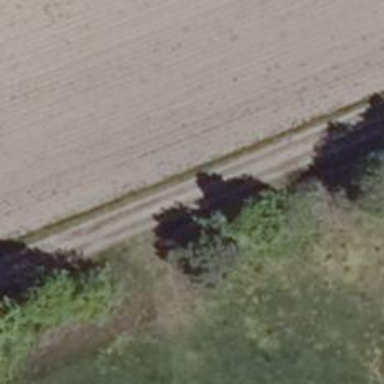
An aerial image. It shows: Track with grade 3 surface.